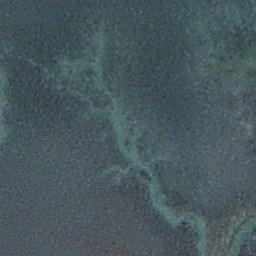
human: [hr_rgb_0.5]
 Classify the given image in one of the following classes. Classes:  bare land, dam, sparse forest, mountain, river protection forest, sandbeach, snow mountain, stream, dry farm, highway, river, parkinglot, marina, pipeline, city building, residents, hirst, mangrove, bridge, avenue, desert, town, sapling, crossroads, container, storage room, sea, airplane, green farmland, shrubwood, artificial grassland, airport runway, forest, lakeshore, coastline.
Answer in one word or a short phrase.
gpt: stream